Question: I would like to set dynamically a color and pattern to a shape using html5 canvas. The pattern is a .png image. When I research the topic I found that you can not mix fillStyle = pattern and fillStyle = color The canvas shape will get only one of them. I would like to have a color in the background and image pattern in the forward dynamically. That is possible?
any idea will be appreciate.
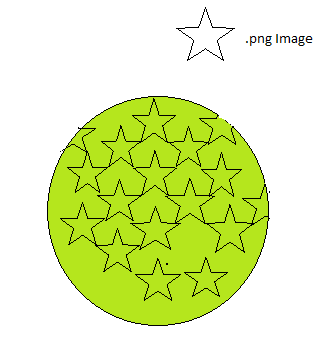
Answer: Just draw the circular path twice:
- First time with the solid lime fill- Second time with the pattern

Example code and a Demo:
'''
var canvas = document.getElementById("canvas");
var ctx = canvas.getContext("2d");
setCanvas(canvas, ctx, 300, 300);
var img = new Image();
img.onload = start;
img.src = "https://i.stack.imgur.com/uKmeL.png";
function start() {
ctx.beginPath();
ctx.arc(150, 150, 130, 0, Math.PI * 2);
ctx.closePath();
ctx.fillStyle = "lime";
ctx.fill();
var pattern = ctx.createPattern(img, "repeat");
ctx.fillStyle = pattern;
ctx.fill();
}
// https://stackoverflow.com/questions/<PHONE>/canvas-drawings-like-lines-are-blurry/59143499#59143499
function setCanvas(canvas, ctx, w, h) {
canvas.style.width = w + "px";
canvas.style.height = h + "px";
const scale = window.devicePixelRatio;
canvas.width = w * scale;
canvas.height = h * scale;
ctx.scale(scale, scale );
}
'''
'''
body {
background-color: ivory;
}
canvas {
border: 1px solid red;
}
'''
'''
<canvas id="canvas"></canvas>
'''
<URL>